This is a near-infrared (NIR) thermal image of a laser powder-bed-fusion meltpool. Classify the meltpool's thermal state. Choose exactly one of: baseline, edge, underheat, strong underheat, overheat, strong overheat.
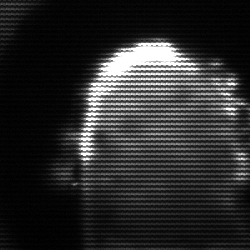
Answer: baseline